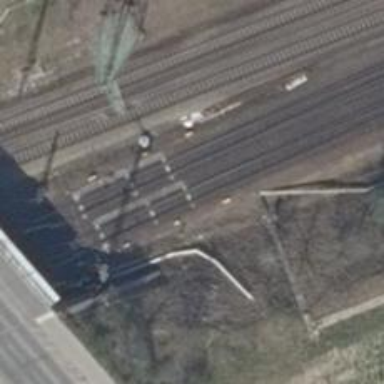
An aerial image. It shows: Railway switch with the turnout side on the left.